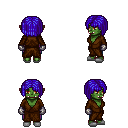
a pixel art fantasy rpg character, female body template, orc, green skin, brown robe, magenta pants, blue pageboy hairstyle, metal gloves, white slippers, four views (front, back, left, right), 2x2 character sprite sheet, small pixel art, hard edges, no anti-aliasing